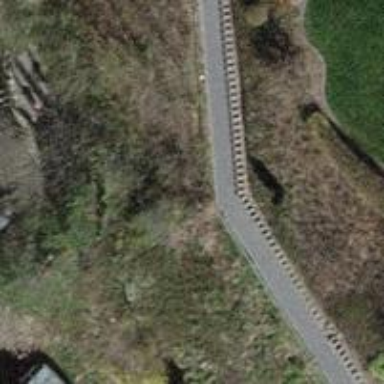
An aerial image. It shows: Paved path.